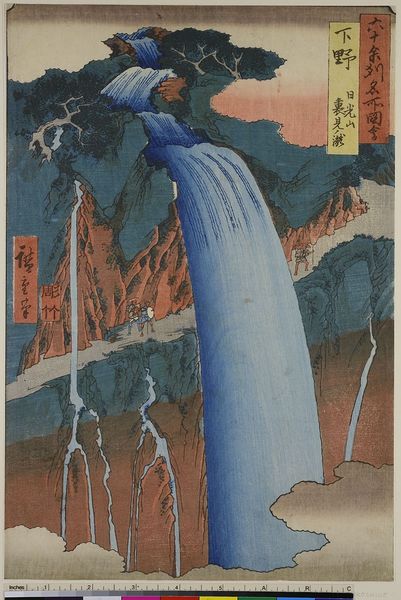
Titel: Die Provinz Shimotsuke: der Nikko-Berg und der Urami-Wasserfall, Blatt 27 aus der Serie: Berühmte Orte der rund 60 Provinzen
Standort: Hamburg
Institution: Museum für Kunst und Gewerbe Hamburg
Schlagwörter: wasserfall, holzschnitt, stadtansicht, druckgraphik, druckgrafik, wanderer, zeit, farbholzschnitt, landschaften, landschaftsdarstellung, edo, reproduktionen, druckerzeugnisse, gewässer, ukiyo